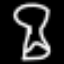
Label: hourglass